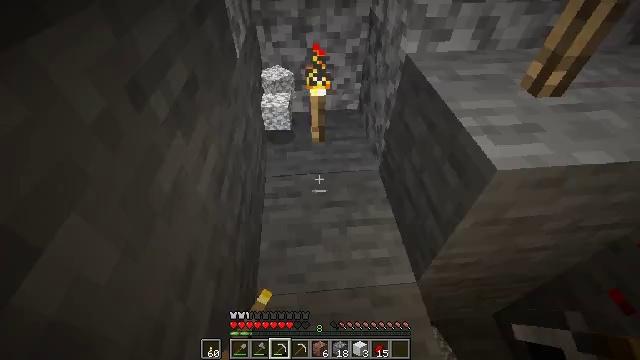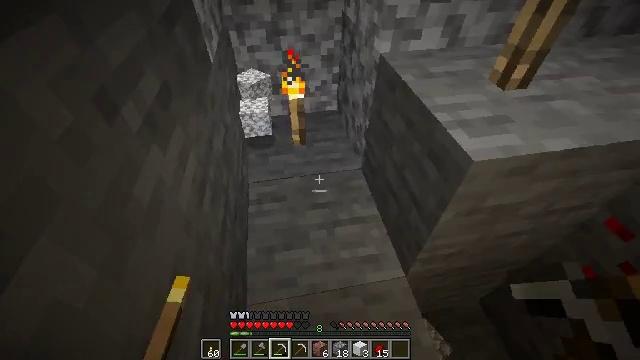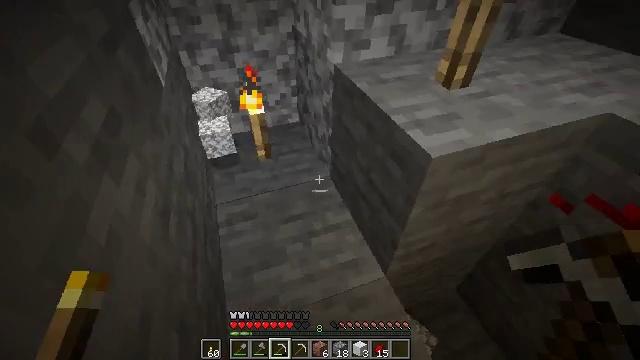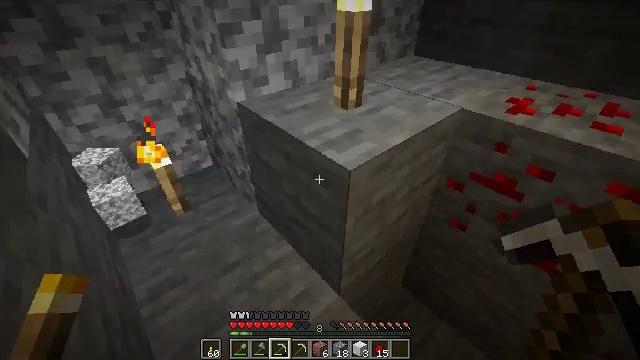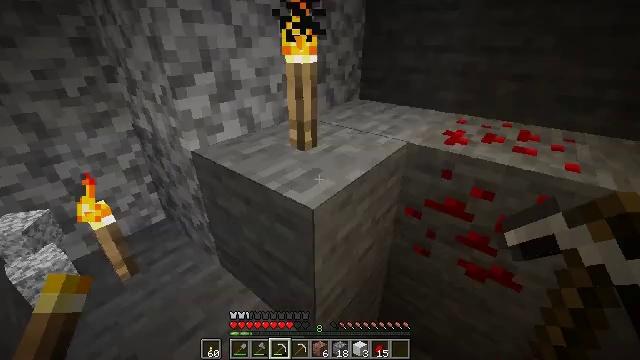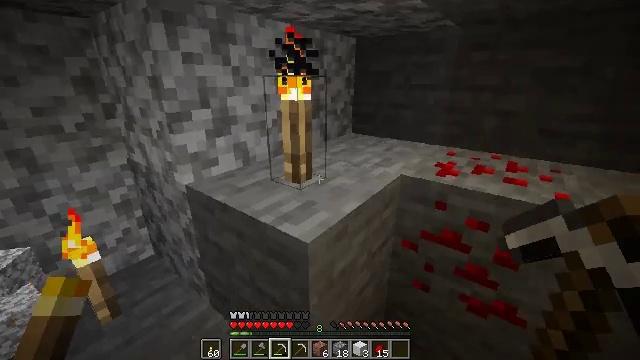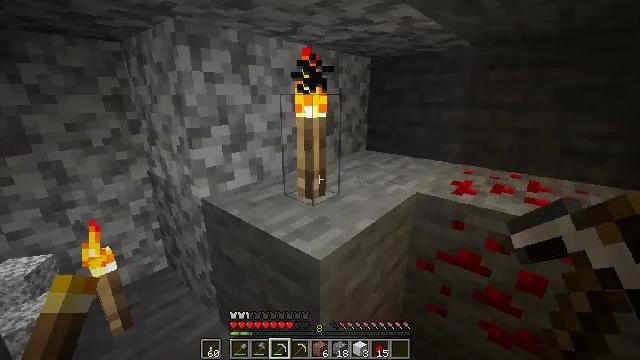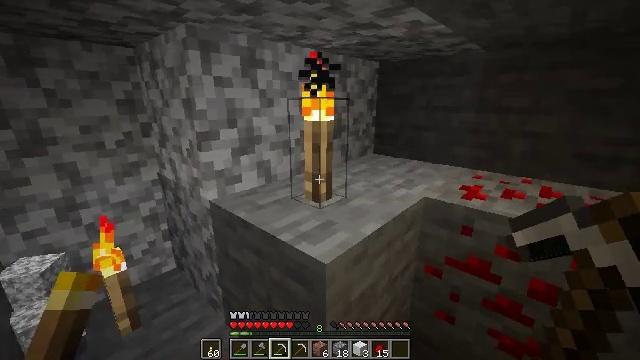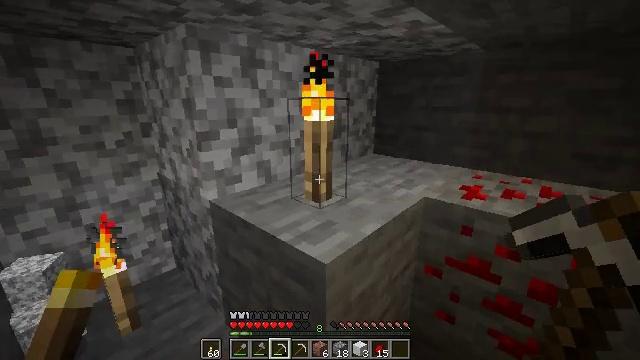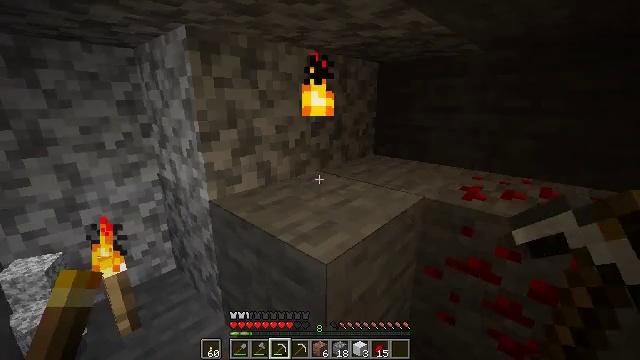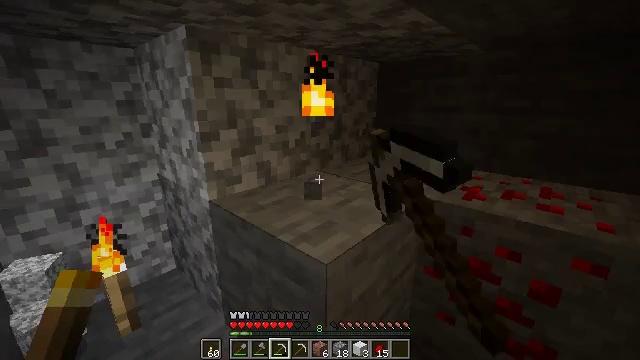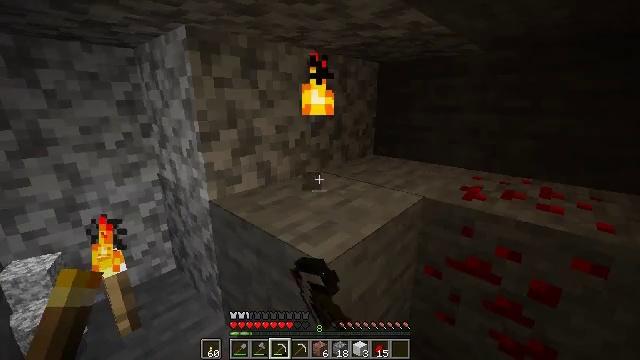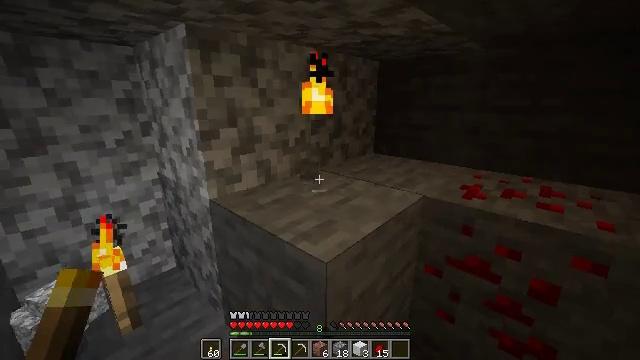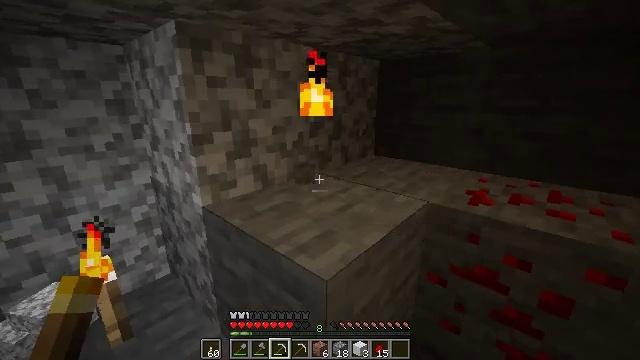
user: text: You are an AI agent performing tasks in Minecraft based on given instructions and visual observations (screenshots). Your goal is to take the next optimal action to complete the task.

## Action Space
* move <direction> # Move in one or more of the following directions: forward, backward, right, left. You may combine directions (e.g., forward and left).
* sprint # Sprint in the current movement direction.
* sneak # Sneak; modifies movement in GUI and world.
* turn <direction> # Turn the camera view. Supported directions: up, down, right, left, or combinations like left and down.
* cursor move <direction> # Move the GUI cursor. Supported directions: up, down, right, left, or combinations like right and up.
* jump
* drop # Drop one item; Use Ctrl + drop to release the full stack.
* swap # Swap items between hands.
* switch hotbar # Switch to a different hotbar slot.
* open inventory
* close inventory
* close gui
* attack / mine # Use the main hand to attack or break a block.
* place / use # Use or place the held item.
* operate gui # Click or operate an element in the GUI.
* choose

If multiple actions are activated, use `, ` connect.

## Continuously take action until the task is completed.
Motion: motion action
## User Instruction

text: Gather the torch from its position.
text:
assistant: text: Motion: turn right
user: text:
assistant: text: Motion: turn right and up
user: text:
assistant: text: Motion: turn right and up
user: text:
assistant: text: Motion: turn right and up
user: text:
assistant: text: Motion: turn right and up
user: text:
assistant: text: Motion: turn left and up
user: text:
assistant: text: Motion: turn left
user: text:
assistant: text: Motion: no_op
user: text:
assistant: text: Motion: attack / mine
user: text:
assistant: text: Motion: attack / mine
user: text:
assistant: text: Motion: no_op
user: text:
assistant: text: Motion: no_op
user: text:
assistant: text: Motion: move forward
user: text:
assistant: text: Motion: no_op